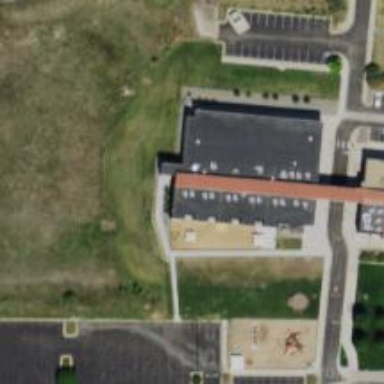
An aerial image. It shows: School building.